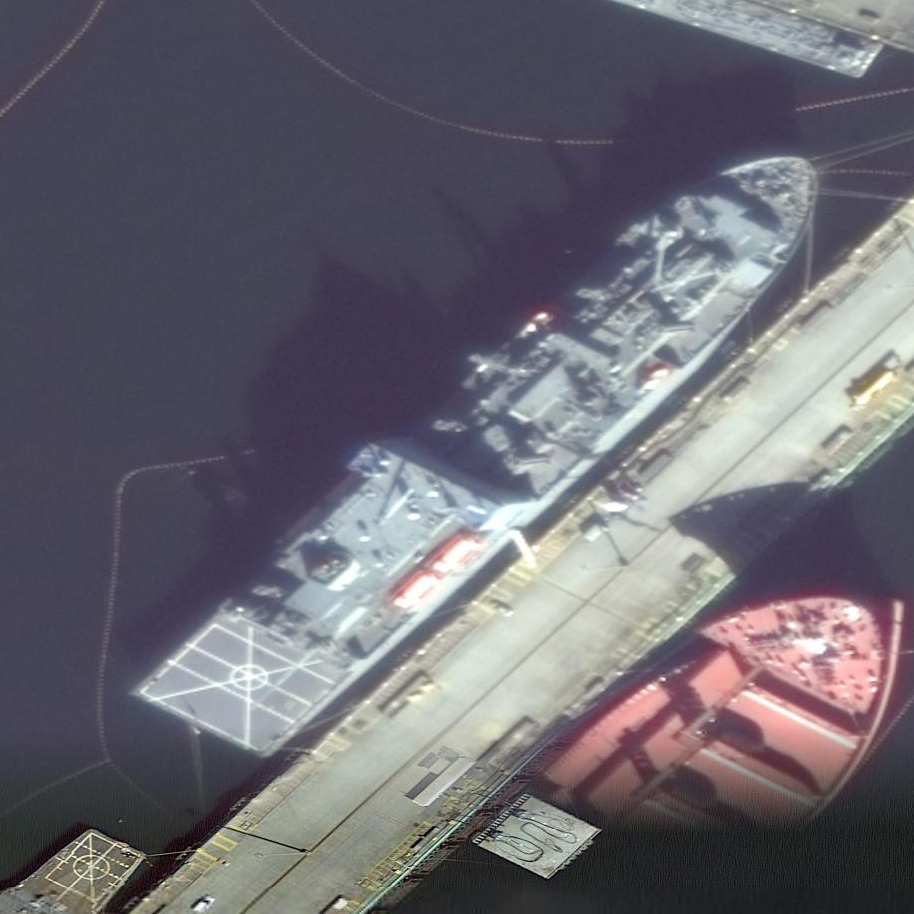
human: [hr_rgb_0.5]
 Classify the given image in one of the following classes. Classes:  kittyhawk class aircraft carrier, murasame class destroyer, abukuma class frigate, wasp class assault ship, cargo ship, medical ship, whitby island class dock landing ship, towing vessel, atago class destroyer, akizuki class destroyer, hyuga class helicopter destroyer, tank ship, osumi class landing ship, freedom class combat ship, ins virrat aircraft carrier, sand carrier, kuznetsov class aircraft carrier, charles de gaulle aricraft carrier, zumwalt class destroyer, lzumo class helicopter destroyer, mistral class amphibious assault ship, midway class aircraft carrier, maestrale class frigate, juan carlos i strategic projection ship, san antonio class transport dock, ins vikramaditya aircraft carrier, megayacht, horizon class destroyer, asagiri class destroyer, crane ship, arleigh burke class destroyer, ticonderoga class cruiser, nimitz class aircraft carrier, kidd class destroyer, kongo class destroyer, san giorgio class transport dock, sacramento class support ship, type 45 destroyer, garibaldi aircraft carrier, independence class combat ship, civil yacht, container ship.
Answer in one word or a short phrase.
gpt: Crane ship